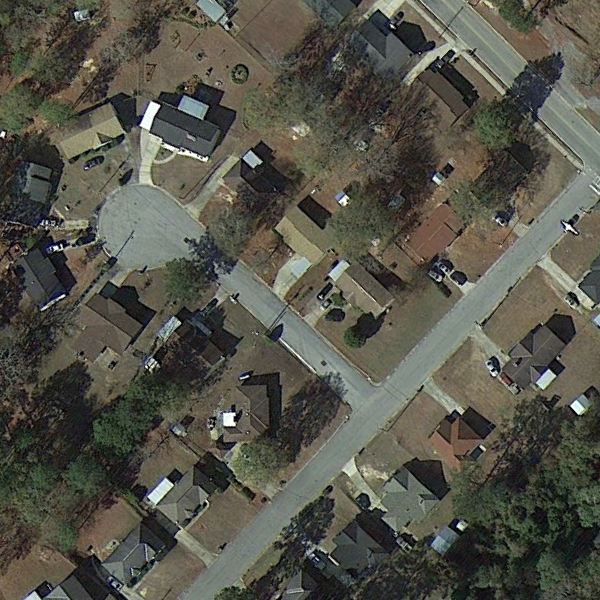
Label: MediumResidential